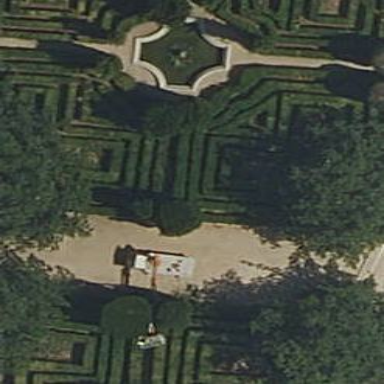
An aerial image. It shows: Garden surrounded by hedge.